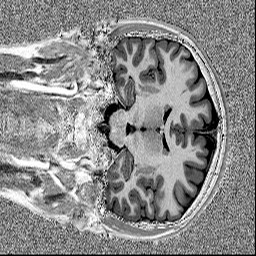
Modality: MP2RAGE
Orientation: coronal
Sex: male